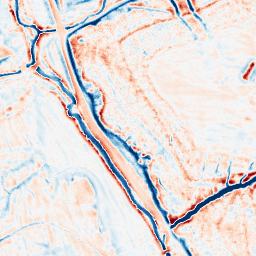
Category: edge_preserving
Decomposition family: bilateral
Decomposition parameters: d: 15
sigma_color: 25
sigma_space: 100
Upsampling method: sinc_blackman
Upsampling parameters: scale: 2
kernel_size: 16
Upsampling scale: 2